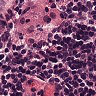
Metastatic tissue present: no